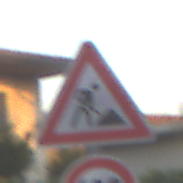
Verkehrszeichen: Arbeitsstelle
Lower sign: Geschwindigkeit130
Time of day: SunriseSunset
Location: Outdoor (Urban)
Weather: Clear
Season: NotSpecified
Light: Natural